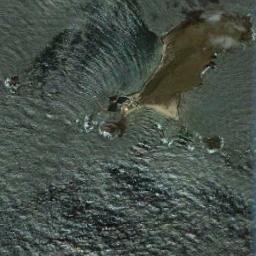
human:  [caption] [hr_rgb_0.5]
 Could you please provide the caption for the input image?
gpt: The island is surrounded by water .

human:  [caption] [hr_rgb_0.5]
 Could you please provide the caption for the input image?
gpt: The size of the island is not large .

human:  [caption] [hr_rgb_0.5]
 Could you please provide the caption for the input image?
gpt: Irregularly shaped yellow-brown island surrounded by blue sea water .

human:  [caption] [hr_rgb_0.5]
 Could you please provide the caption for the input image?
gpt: The island without vegetation is surrounded by blue waters .

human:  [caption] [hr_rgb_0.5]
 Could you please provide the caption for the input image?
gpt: The brown island is on a blue sea with many waves .